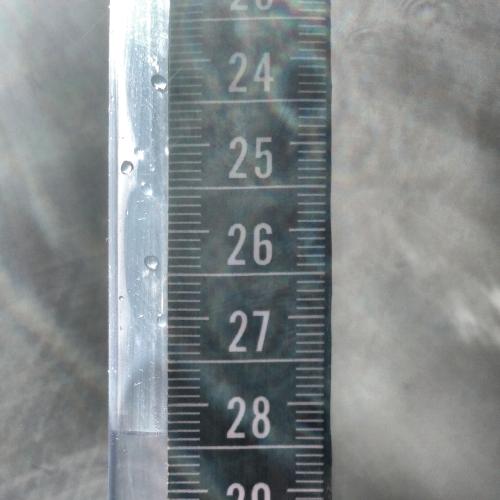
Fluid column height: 28.3 cm